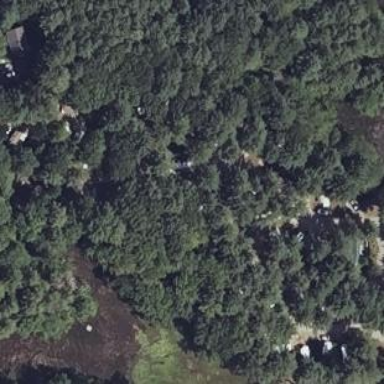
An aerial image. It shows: Caravan site for tourism.